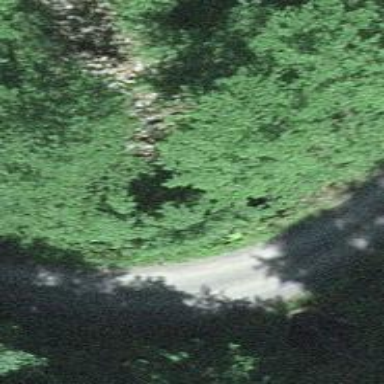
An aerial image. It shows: Culvert tunnel.